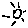
Label: sun